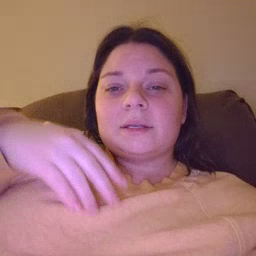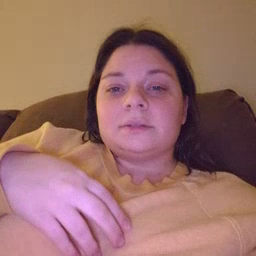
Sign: dance